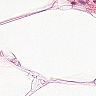
Metastatic tissue present: no